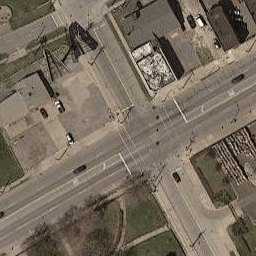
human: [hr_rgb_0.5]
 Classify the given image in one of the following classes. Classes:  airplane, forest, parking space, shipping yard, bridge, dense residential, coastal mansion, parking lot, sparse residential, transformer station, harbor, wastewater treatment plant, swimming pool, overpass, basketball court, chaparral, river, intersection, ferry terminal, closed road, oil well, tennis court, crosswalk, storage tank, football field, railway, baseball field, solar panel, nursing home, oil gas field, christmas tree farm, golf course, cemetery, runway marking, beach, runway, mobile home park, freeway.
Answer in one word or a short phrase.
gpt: intersection